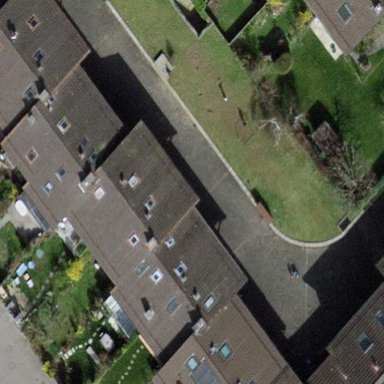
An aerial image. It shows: Gabled roof house.